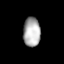
Tissue: lung
Cell type: Epithelial cells
Senescence score: 0.2183
Nuclear area (px): 492
Mean DAPI intensity: 173.242